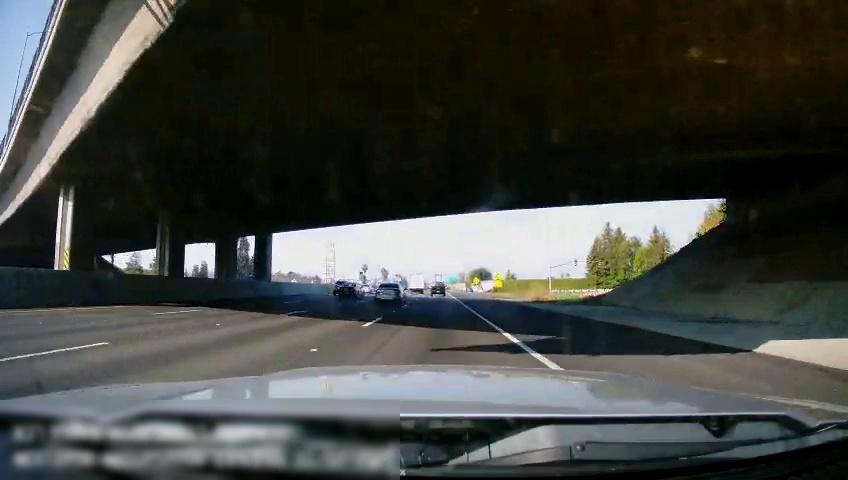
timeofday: Day
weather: Sunny
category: Drivable Space
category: Vehicles | Car
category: Vehicles | Car
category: Vehicles | Truck
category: Vehicles | Truck
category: Vehicles | SUV
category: Lanes | Alternate Lane
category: Lanes | Current Lane
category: Lanes | Current Lane
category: Lanes | Alternate Lane
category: Lanes | Alternate Lane
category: Traffic | Signs